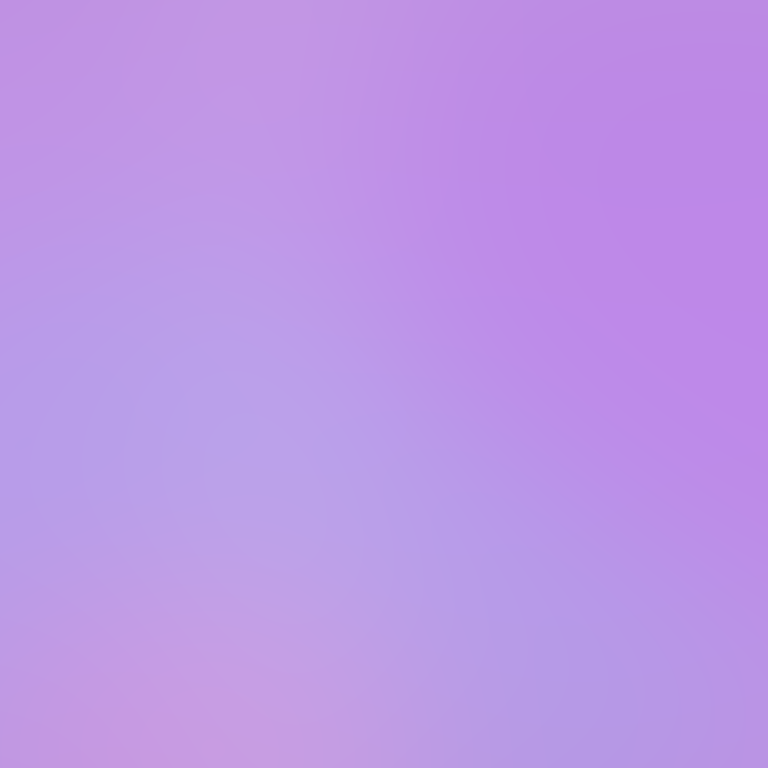
Abstract light effect, smooth gradient from soft lavender to gentle pink, serene atmosphere, diffuse glow, no room, no furniture, no objects.